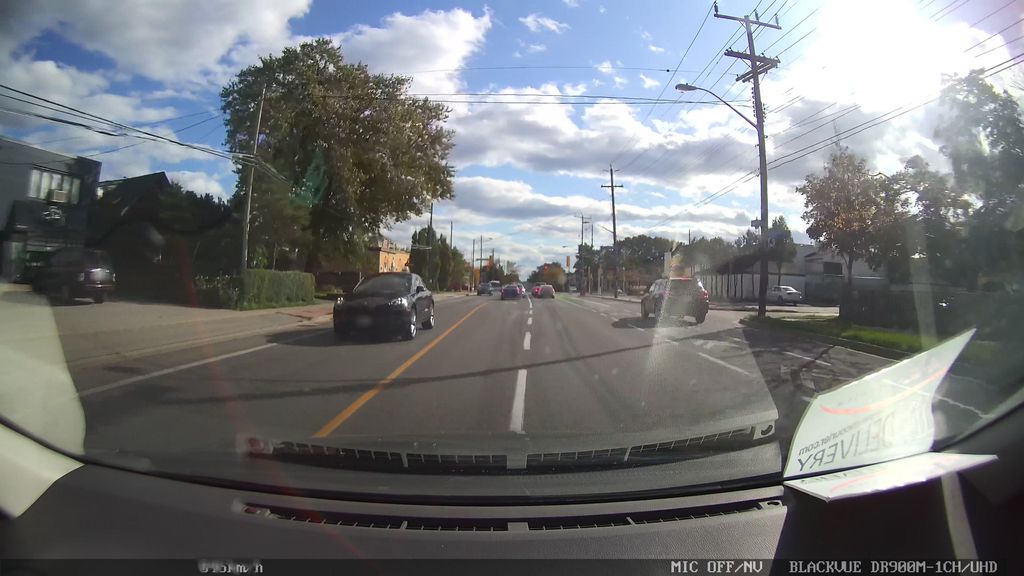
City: toronto